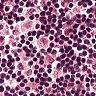
Metastatic tissue present: no